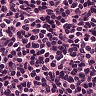
Metastatic tissue present: no